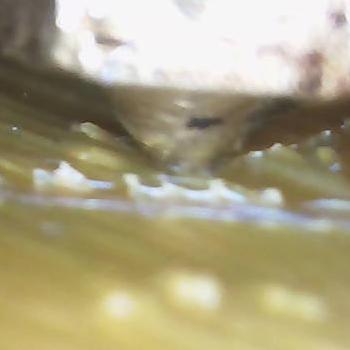
Flow rate: 144%